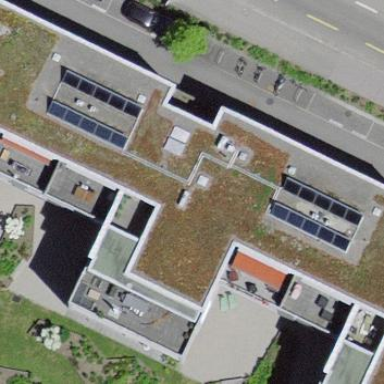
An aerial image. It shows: Apartment building with flat roof.